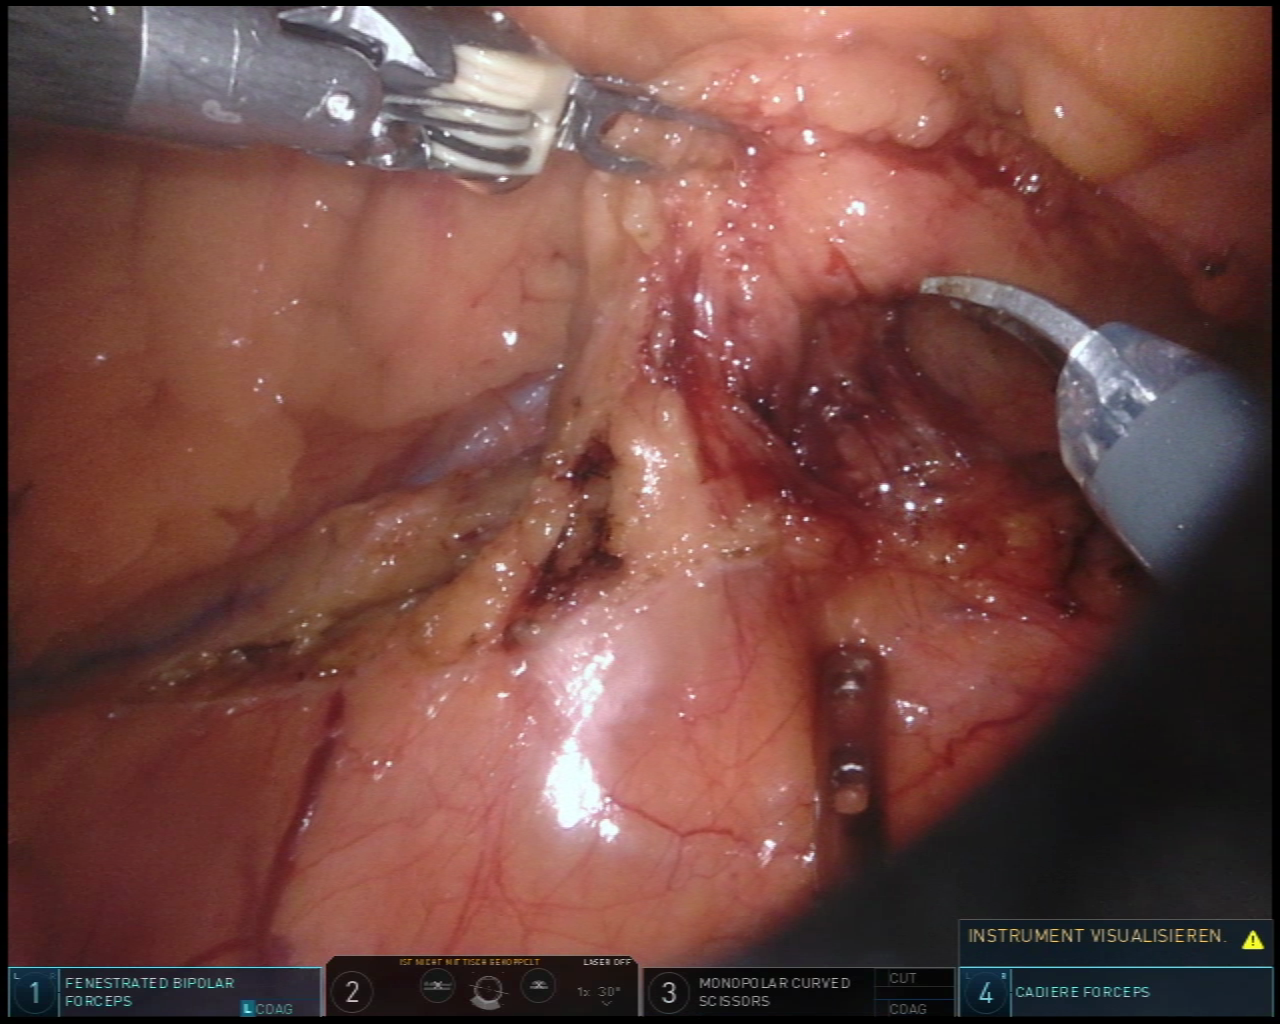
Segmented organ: intestinal_veins
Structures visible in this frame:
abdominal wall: no
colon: no
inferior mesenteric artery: no
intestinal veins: yes
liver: no
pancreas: no
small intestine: no
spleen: no
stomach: no
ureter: no
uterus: no
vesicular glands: no